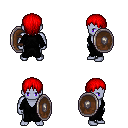
a pixel art fantasy rpg character, male body template, dark elf, purple skin, gray robe, magenta pants, red plain hairstyle, shield, four views (front, back, left, right), 2x2 character sprite sheet, small pixel art, hard edges, no anti-aliasing